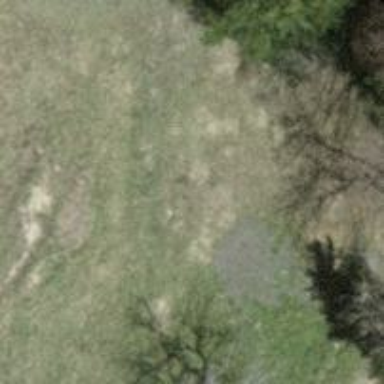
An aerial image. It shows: Path on the ground.